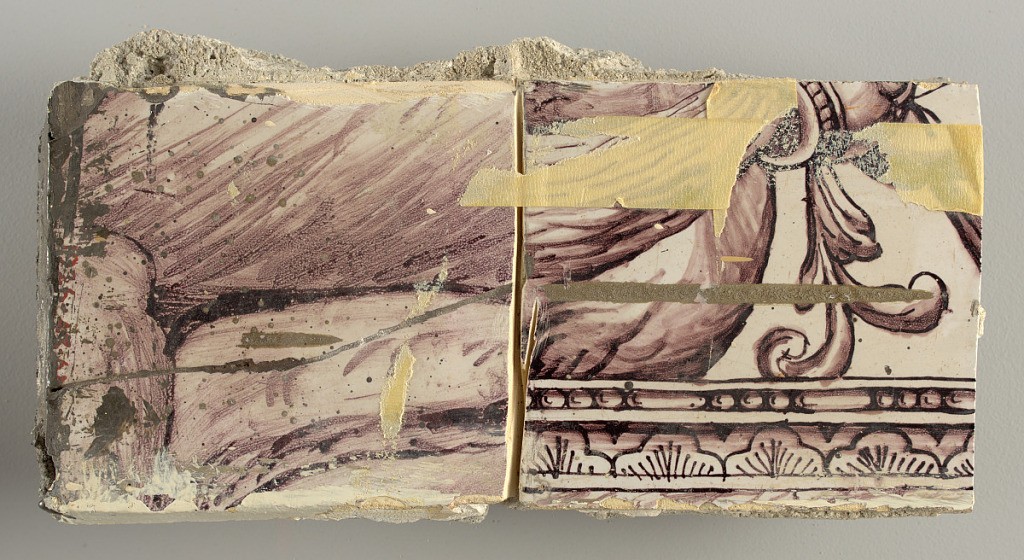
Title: Wall facing
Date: ca. 1725
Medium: tin-glazed earthenware, underglaze
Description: Two vertical rectangles, twenty-three tiles high.  A) Nine tiles wide at top; seven tiles wide at bottom.  B) Ten and one-half tiles wide.

Arabesque design of foliage.  A) with centered figure of Justice under a canopy.  B) with centered urn.